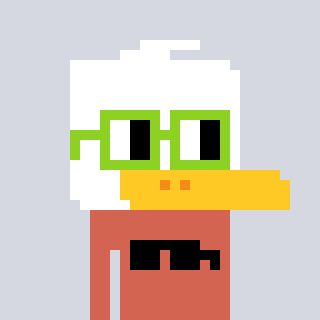
a pixel art character with square light green glasses, a duck-shaped head and a peachy-colored body on a cool background